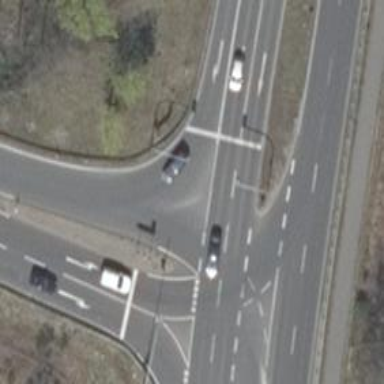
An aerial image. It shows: Road with traffic signals.